Here is a 2-D grayscale rendering of raw bearing vibration samples (signal-to-image). Based on the visible evidence, which condition applies: normal, inner_race, outer_race, ball?
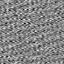
Answer: outer_race